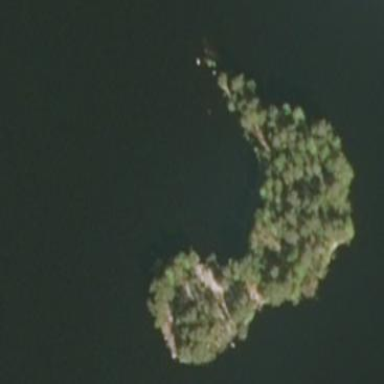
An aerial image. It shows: Island.